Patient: sex M, age 67
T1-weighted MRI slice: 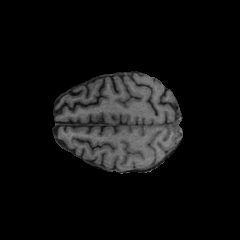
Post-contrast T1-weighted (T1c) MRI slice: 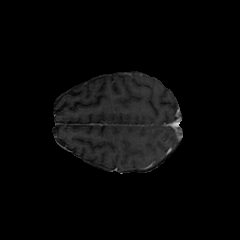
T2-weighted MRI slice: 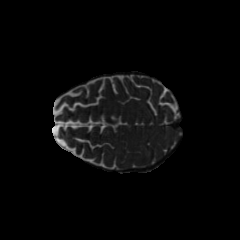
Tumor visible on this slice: yes
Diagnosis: Glioblastoma, IDH-wildtype
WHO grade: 4